Question: I am trying to override the 'load()' (abstract) method in 'org.primefaces.model.LazyDataModel' class (from Primefaces JSF component library).
But my Netbeans IDE always complains as follows:
'''
method does not override or implement a method from a supertype
'''
You may view the high resolution screen shot here: <URL>

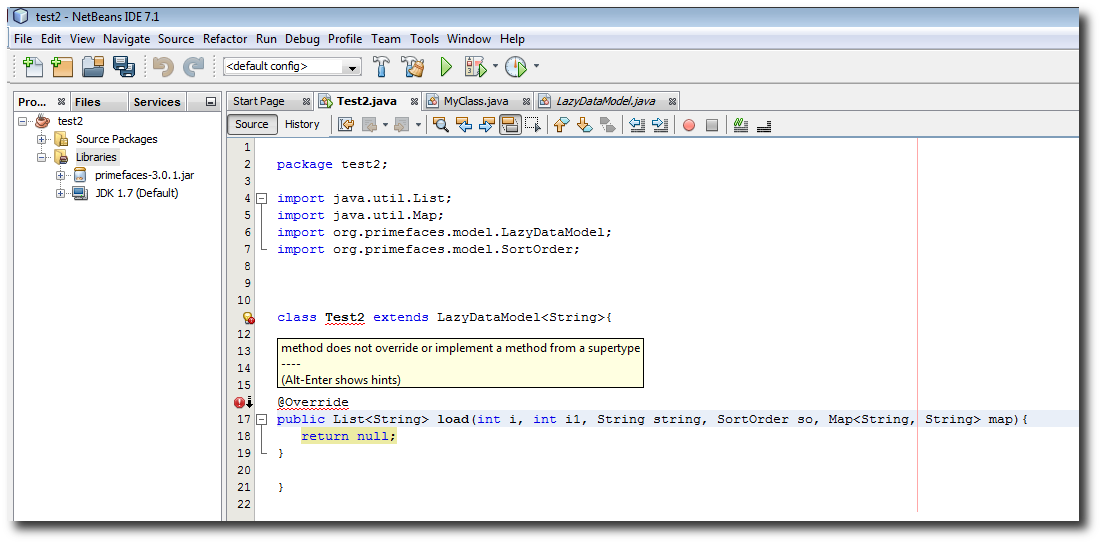
Answer: >
Yours is a netbeans java project first of all I doubt how you are going to use PrimeFaces in that.
In your libraries JSF library/jar is missing, you add that library and the error goes away.
Thing is netbeans is not able to compile the class due to missing class from JSF, DataModel and giving that error.
Hope this helps.